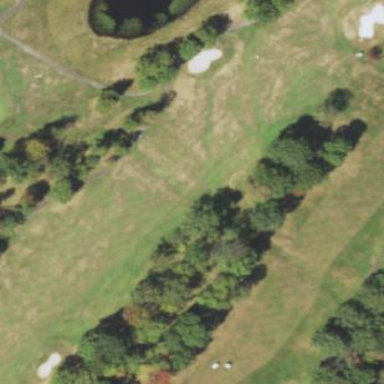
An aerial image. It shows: Golf fairway surrounded by grass.